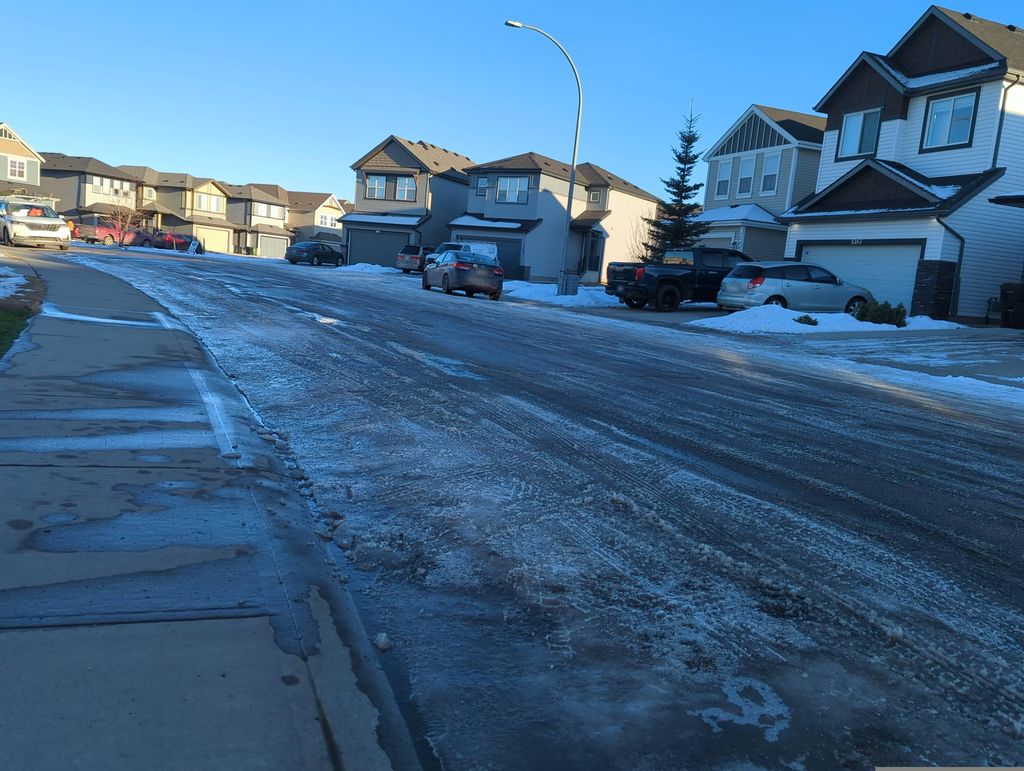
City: edmonton